Question: After updating to Symfony 2.7 I've got deprecated notification in my profiler. Here it is:

It looks like an internal Symfony stuff. Any ideas about how to fix it or it will be fixed in next Symfony patches?
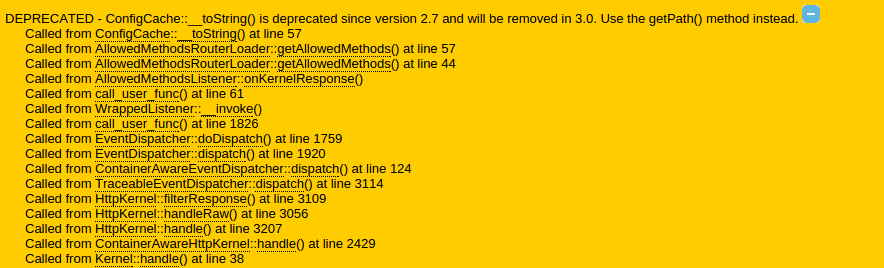
Answer: It seems that the issue is located at the "AllowedMethodsRouterLoader" class. This might be an external bundle, so you might be able to update this bundle. If it's your own class, it's as easy as just changing it to using '->getPath()' instead of using the 'ConfigCache' instance as a string.